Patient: sex M, age 45
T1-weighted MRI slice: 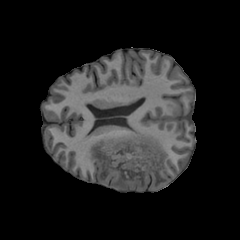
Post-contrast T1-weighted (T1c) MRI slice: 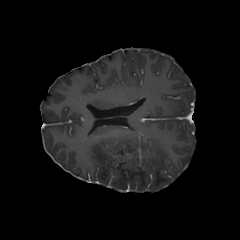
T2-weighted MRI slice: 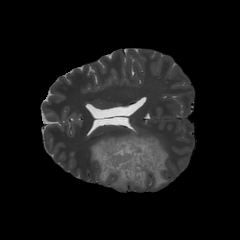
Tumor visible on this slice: yes
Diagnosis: Astrocytoma, IDH-wildtype
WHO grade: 2